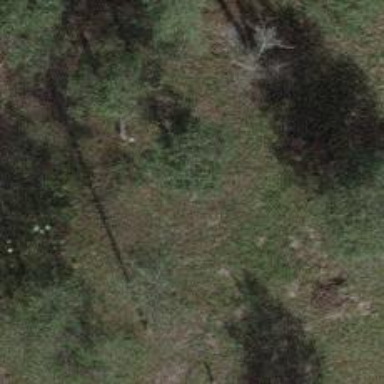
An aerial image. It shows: Evergreen needle-leaved tree.